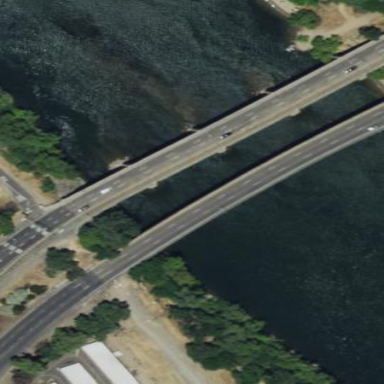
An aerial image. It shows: Man-made bridge.